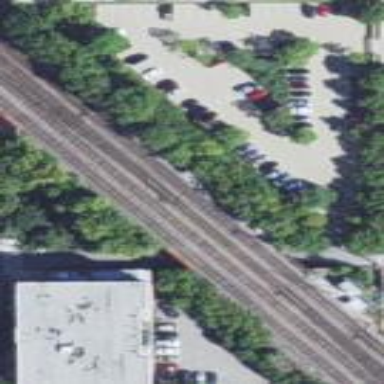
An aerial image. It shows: Railway area.